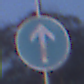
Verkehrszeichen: VorgeschriebeneFahrtrichtungGeradeaus
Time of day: SunriseSunset
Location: Outdoor (Nature)
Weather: Clear
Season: NotSpecified
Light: Natural